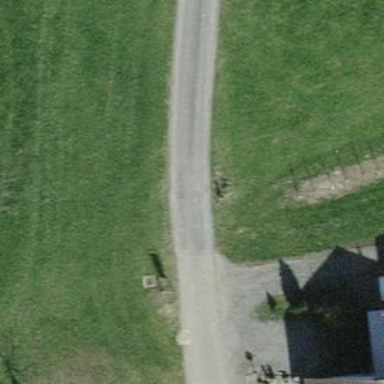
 crossing over bridge with track type grade 2."